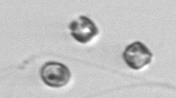
Label: Thalassiosira_sp_aff_mala